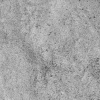
Atmospheric dust classification: not_dusty